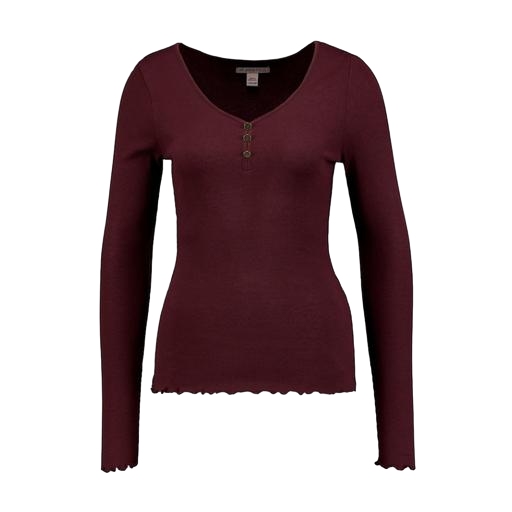
black henley long-sleeved ribbed-jersey top, long-sleeve henley tee, brown women's ribbed long sleeve jersey t-shirt, white background